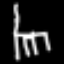
Label: chair